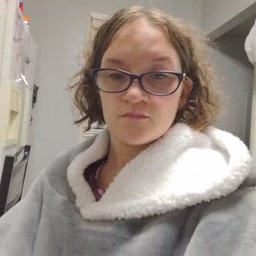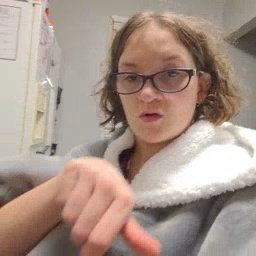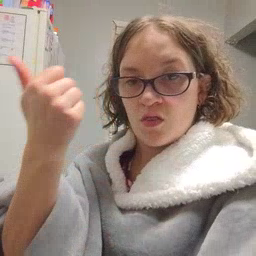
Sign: another